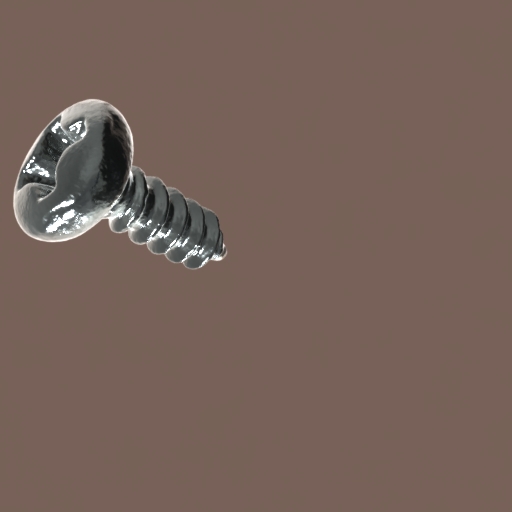
Label: screw